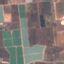
Label: PermanentCrop